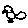
Label: bird